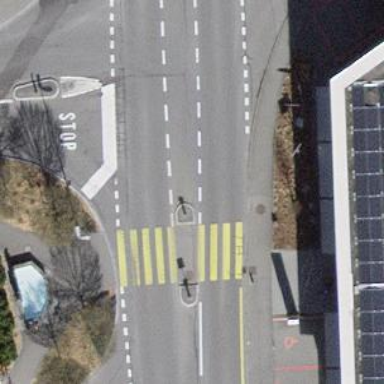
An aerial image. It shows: Marked road crossing.